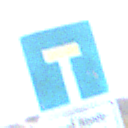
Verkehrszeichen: Sackgasse
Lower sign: HinweisGeaenderteVorfahrtVerkehrsfuehrungVerkehrsregelung3
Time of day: SunriseSunset
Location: Outdoor (RoadRail)
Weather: PartlyCloudy
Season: NotSpecified
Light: Natural